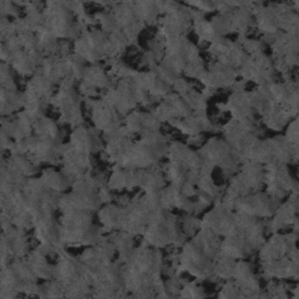
Label: frost